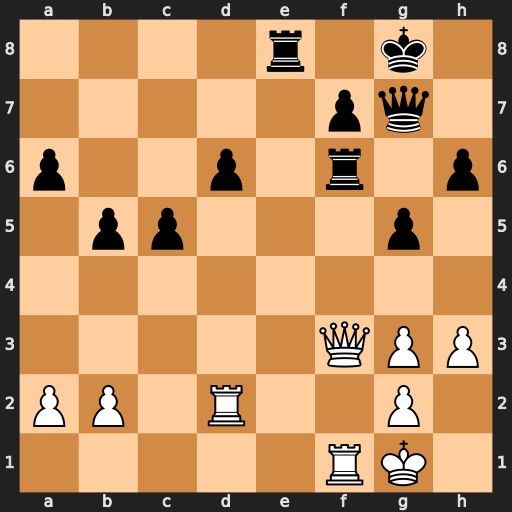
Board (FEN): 4r1k1/5pq1/p2p1r1p/1pp3p1/8/5QPP/PP1R2P1/5RK1
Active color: w
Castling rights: -
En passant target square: -
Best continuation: Qxf6 Qxf6 Rxf6